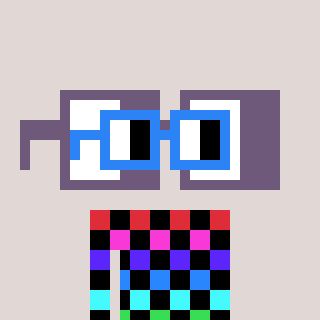
a pixel art character with square blue glasses, a glasses-shaped head and a redpinkish-colored body on a warm background